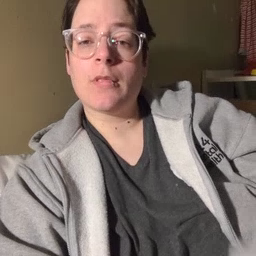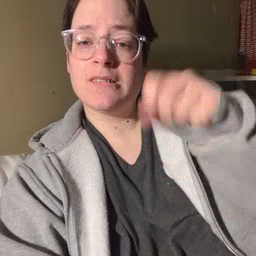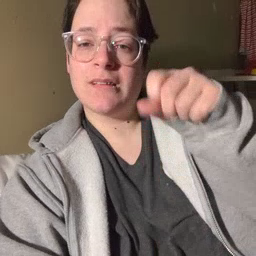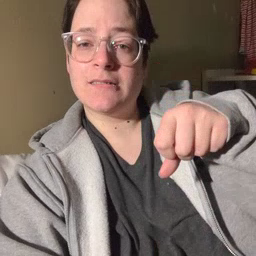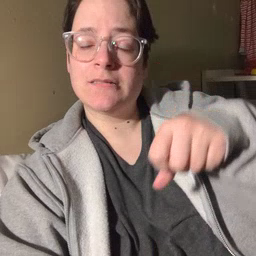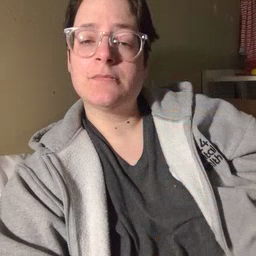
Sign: yes